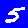
Digit: 5